Field crop: maize
Growth stage: 1
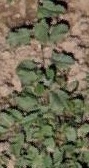
Species: convolvulus